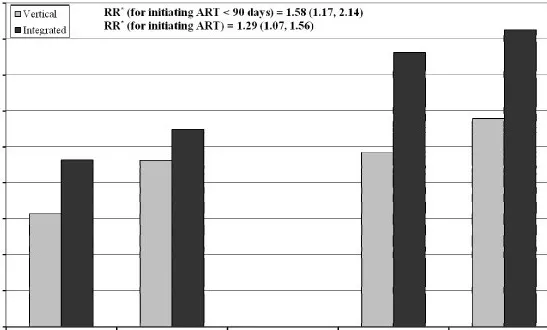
The percentage of eligible patients starting ART by health facility type and province.
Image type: pathology (immunostaining)